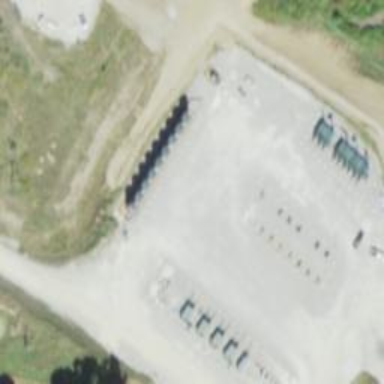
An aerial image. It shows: Storage tank that is man-made.